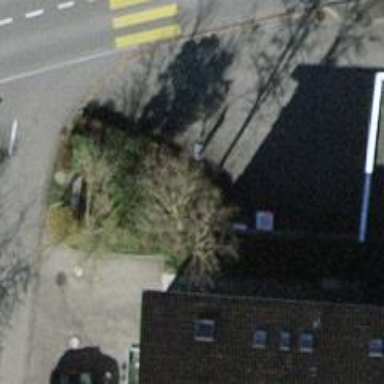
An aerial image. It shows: Post box.